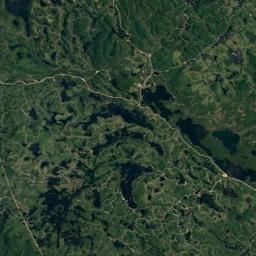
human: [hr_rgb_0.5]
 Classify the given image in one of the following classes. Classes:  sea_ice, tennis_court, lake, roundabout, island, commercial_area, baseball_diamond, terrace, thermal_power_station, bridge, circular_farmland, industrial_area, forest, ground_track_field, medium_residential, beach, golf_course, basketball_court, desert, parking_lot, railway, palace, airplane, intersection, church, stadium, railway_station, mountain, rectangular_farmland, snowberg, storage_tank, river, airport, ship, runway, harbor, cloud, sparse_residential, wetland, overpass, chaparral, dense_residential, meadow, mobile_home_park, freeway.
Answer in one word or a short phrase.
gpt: wetland